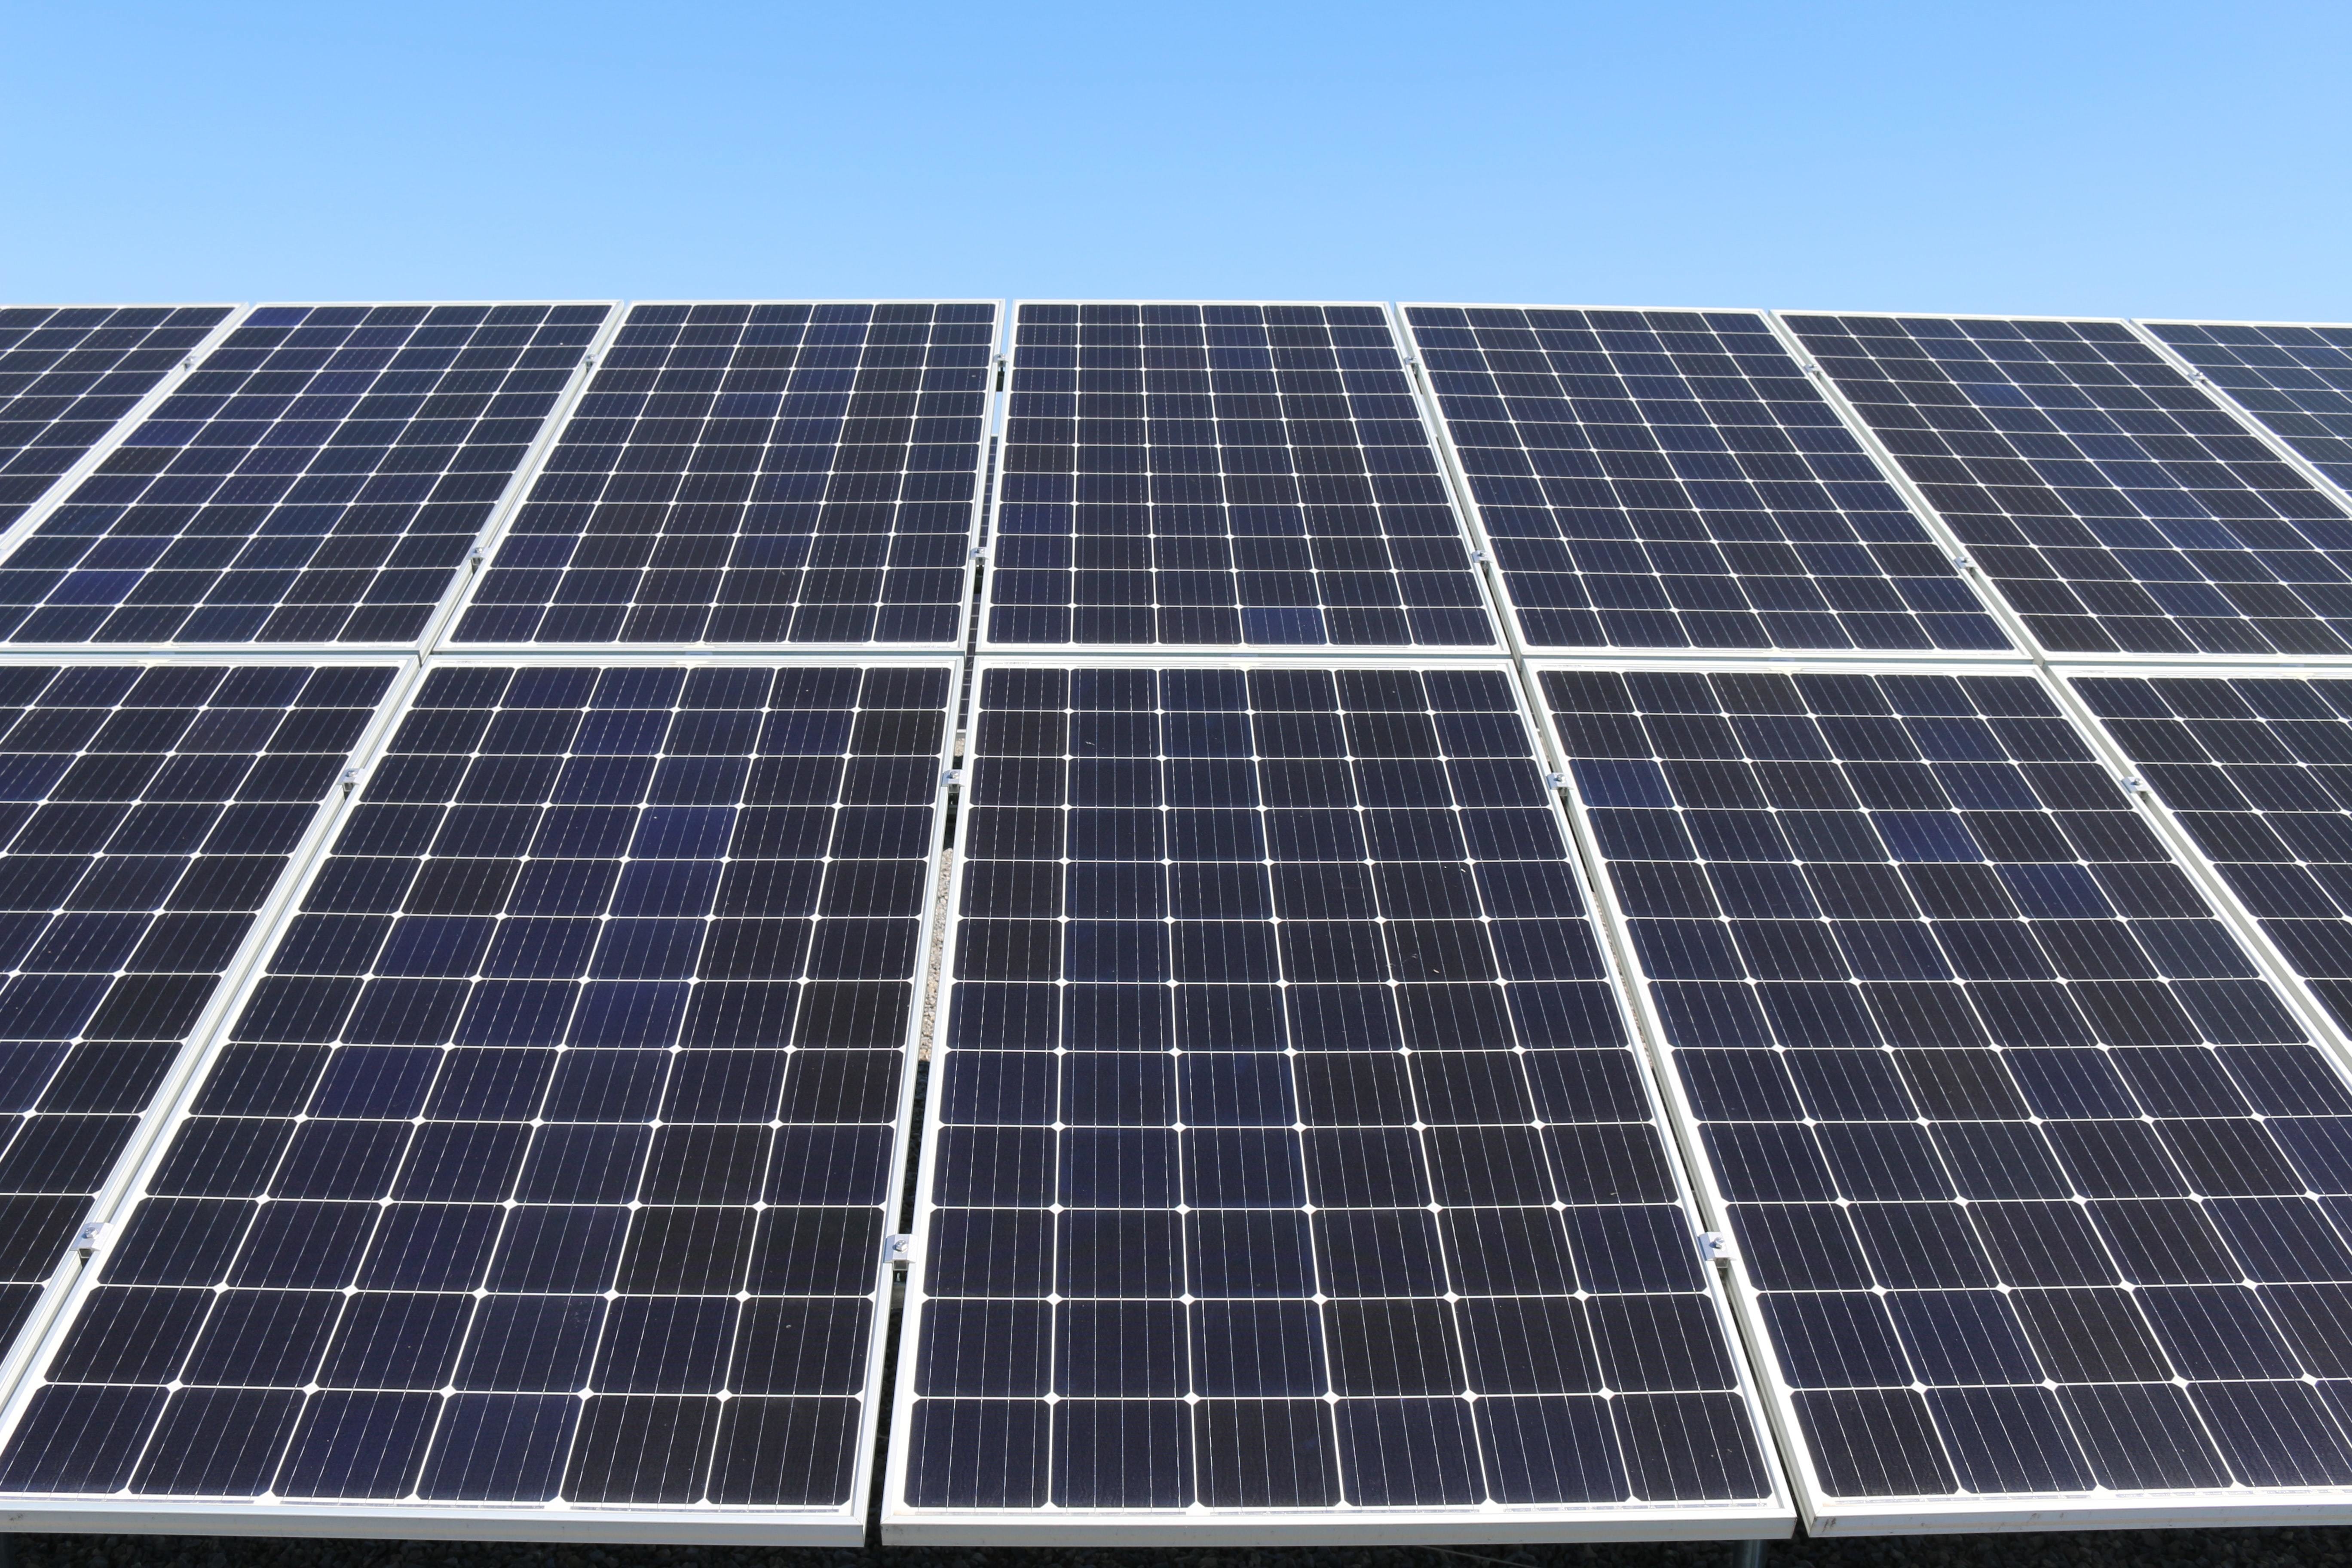
Label: Clean